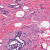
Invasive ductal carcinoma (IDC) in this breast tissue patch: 0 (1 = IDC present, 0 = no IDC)